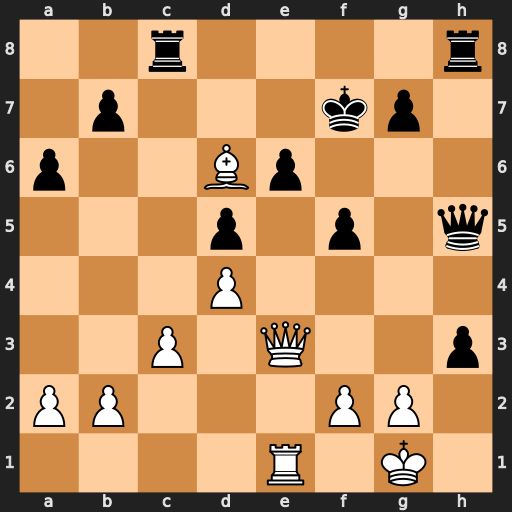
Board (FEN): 2r4r/1p3kp1/p2Bp3/3p1p1q/3P4/2P1Q2p/PP3PP1/4R1K1
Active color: w
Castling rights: -
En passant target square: -
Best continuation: Qxe6#